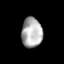
Tissue: skin
Cell type: Epithelial cells
Senescence score: 0.2736
Nuclear area (px): 609
Mean DAPI intensity: 174.704